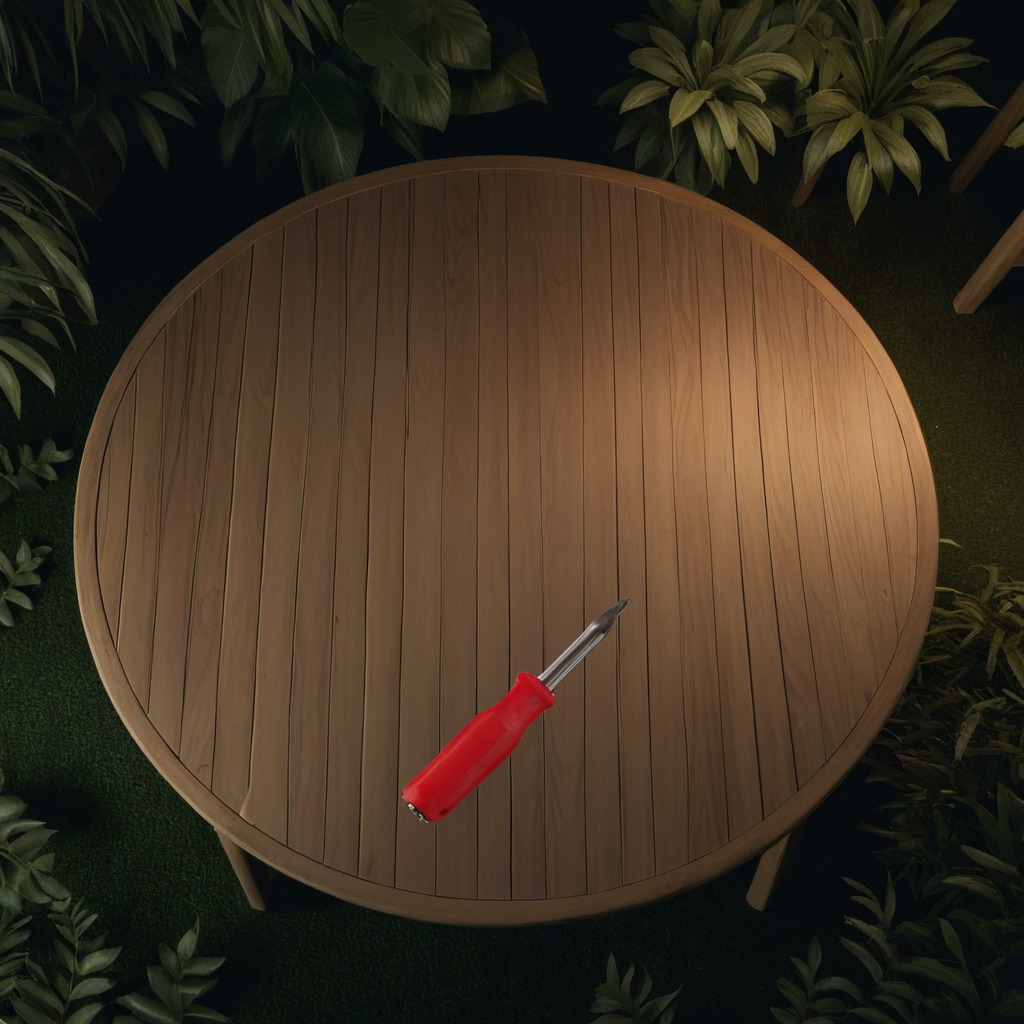
A screwdriver lies on the wooden table inside a jungle field workshop tent at night.